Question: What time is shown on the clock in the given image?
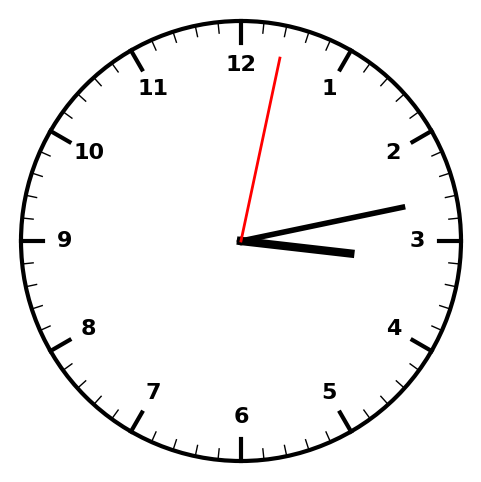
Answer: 03:13:02